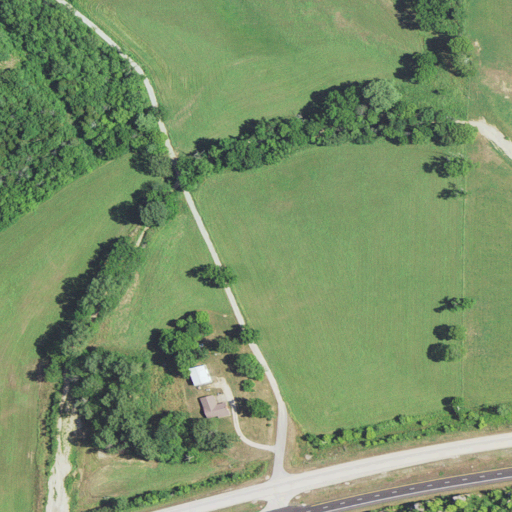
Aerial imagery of valley in Missouri named Dry Valley containing pasture, open development, deciduous forest, medium intensity development, low intensity development, and mixed forest